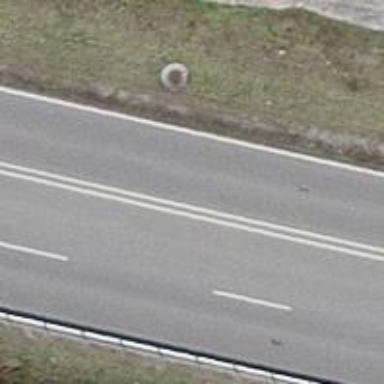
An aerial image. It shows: Asphalt motorway of trunk classification.